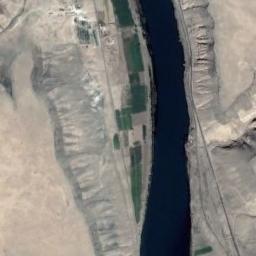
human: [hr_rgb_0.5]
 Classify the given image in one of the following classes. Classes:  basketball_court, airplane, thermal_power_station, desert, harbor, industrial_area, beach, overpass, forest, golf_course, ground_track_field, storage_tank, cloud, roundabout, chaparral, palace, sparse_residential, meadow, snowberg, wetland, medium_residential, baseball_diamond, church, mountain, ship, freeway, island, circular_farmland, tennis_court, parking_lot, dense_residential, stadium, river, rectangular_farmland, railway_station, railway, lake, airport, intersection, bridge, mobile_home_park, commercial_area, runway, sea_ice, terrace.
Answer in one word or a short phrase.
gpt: river